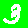
Digit: 3